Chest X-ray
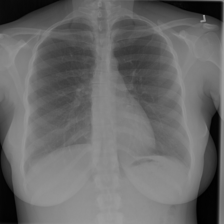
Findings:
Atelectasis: negative
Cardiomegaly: negative
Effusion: negative
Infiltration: negative
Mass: negative
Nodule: negative
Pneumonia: negative
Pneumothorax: positive
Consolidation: negative
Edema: negative
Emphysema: negative
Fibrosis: negative
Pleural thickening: negative
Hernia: negative